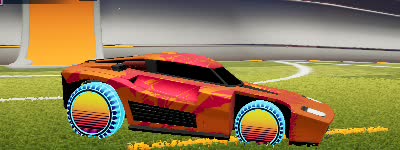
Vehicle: breakout